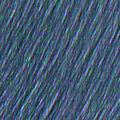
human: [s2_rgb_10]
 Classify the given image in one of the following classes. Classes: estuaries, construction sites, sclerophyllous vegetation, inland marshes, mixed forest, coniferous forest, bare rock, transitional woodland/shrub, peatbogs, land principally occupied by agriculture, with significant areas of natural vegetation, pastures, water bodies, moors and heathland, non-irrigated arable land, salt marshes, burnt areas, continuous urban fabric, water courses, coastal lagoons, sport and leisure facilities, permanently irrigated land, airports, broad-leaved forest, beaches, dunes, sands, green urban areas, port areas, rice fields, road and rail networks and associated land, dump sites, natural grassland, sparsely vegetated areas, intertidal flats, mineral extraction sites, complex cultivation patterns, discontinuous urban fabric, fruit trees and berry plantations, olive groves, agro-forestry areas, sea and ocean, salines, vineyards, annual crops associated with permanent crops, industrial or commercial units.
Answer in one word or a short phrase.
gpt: continuous urban fabric